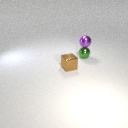
small green metal sphere behind small brown metal cube